Question: Count the number of objects in the diagram.
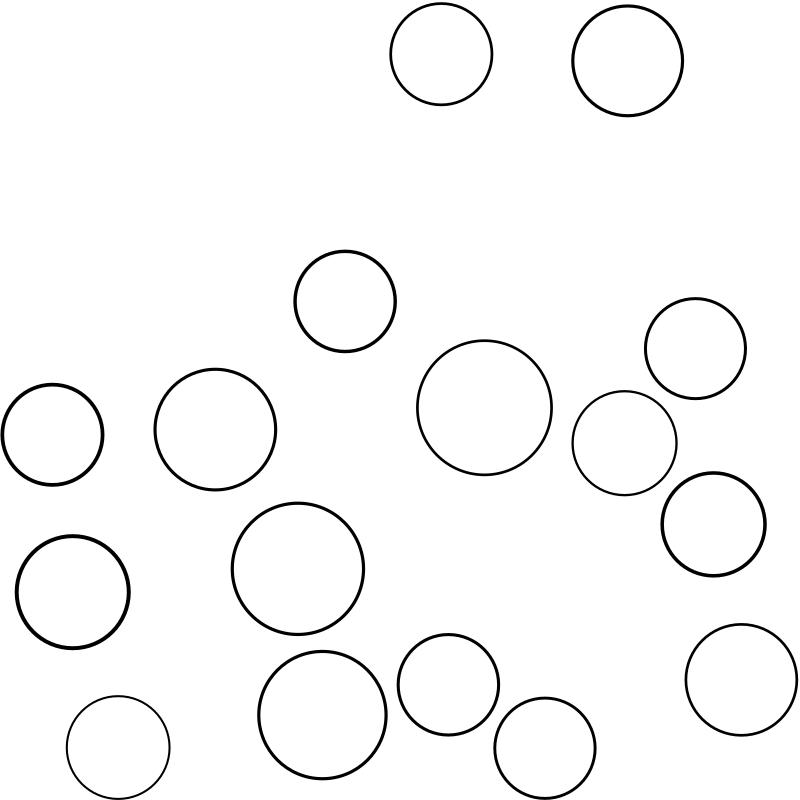
Answer: 16